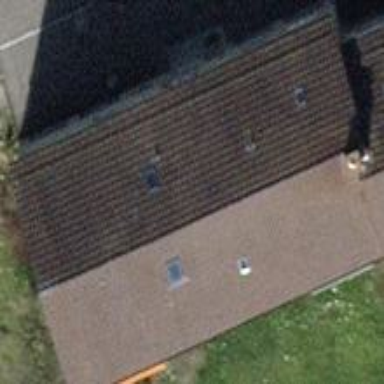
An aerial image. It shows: Gabled roof on building that houses apartments.